Aerial crown-view tile of a tropical tree (Barro Colorado Island, Panama), acquired 20250317:
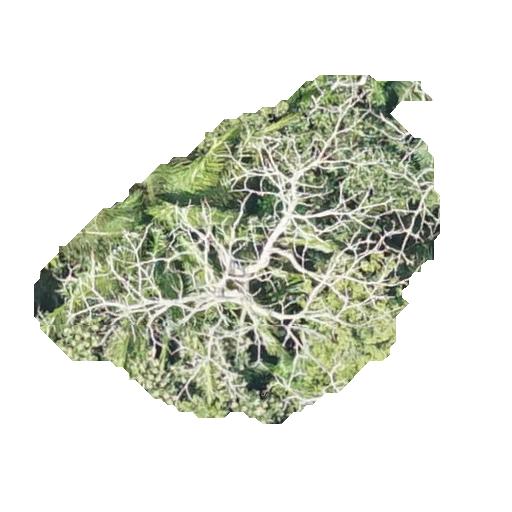
Species: Pseudobombax septenatum
GBIF accepted scientific name: Pseudobombax septenatum
Crown area: 137.261 m²